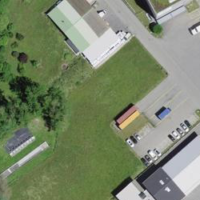
EUNIS habitat code: 25
Species observed at this site:
Trifolium repens